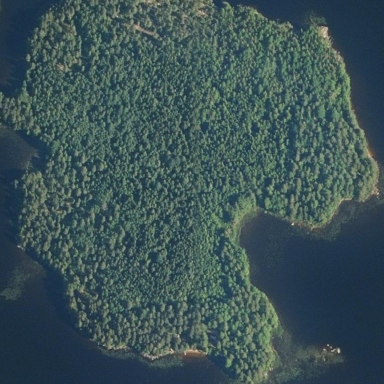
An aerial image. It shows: Islet surrounded by woodland.